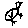
Label: bird